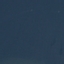
Label: SeaLake